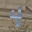
Label: 4